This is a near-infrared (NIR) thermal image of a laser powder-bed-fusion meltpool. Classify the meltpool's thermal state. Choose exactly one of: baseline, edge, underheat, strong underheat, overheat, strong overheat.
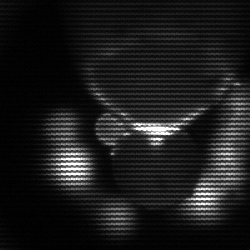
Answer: edge